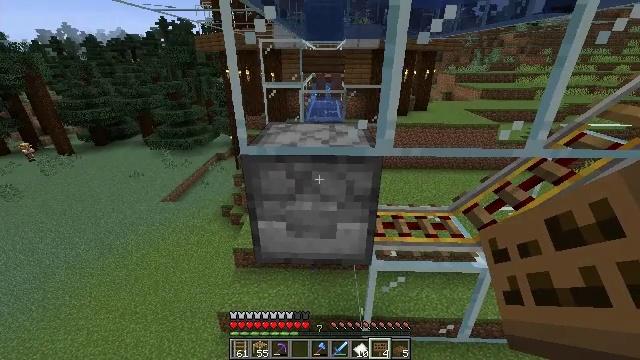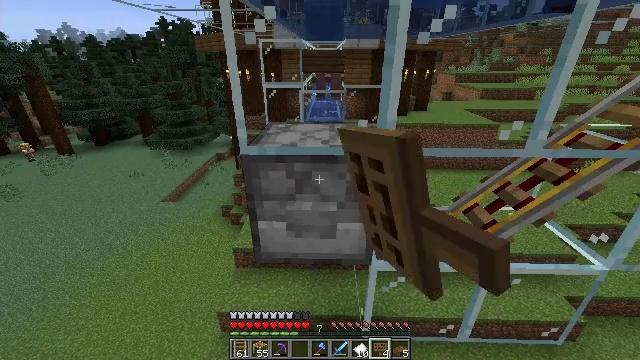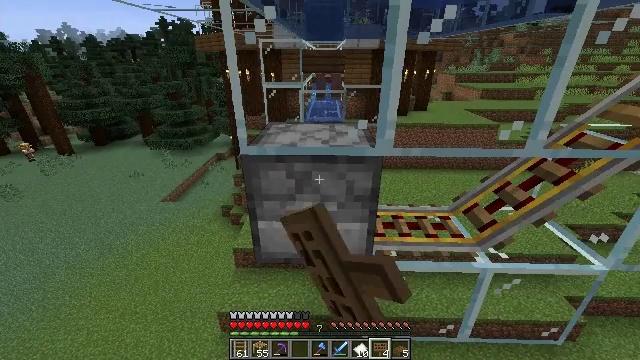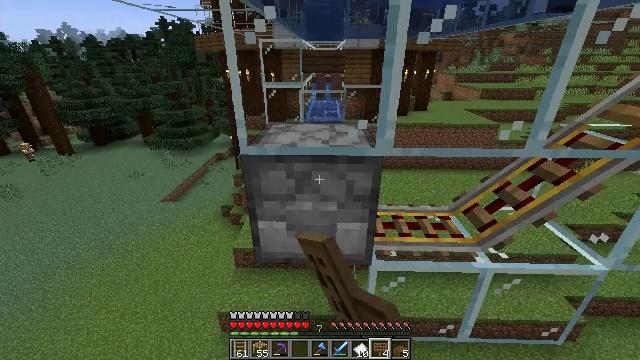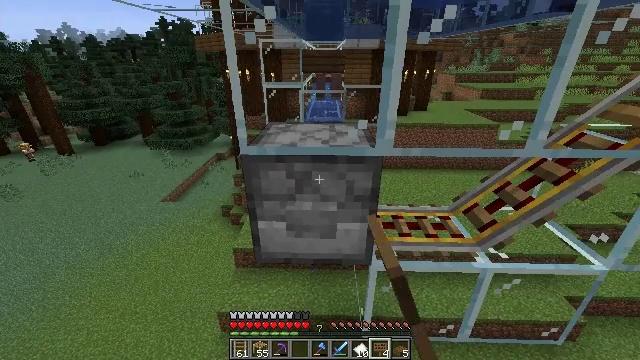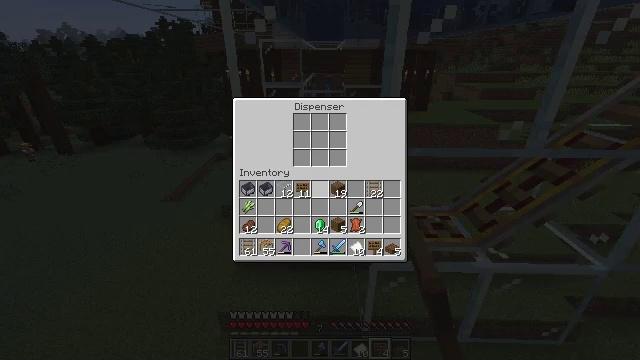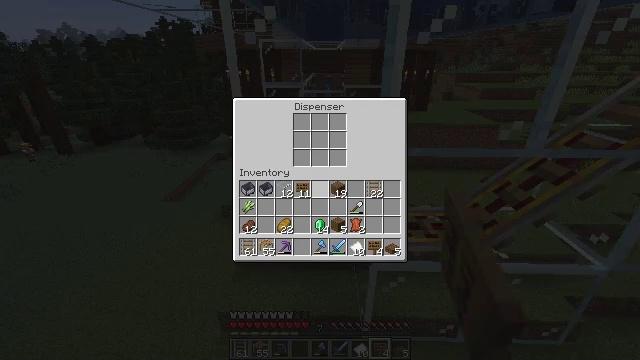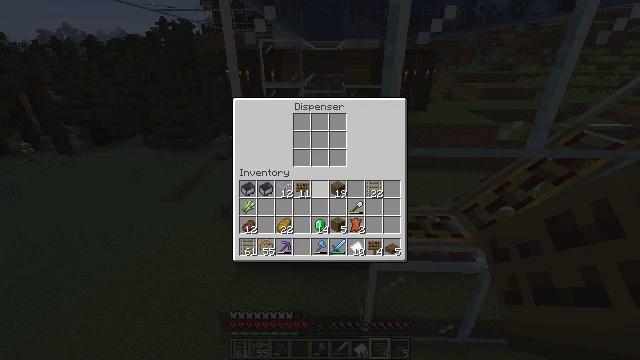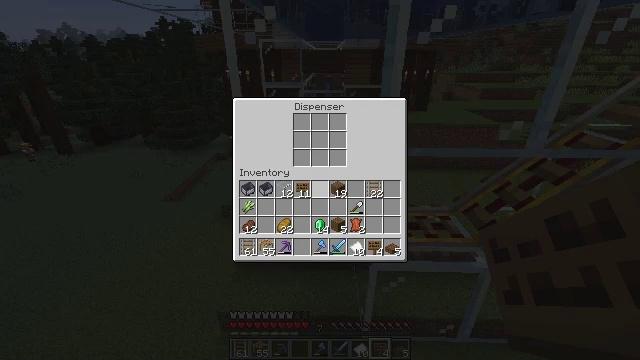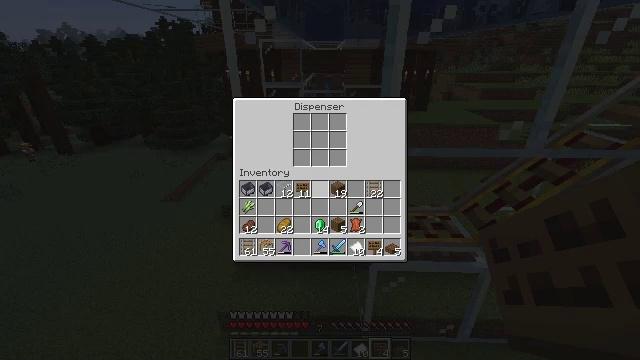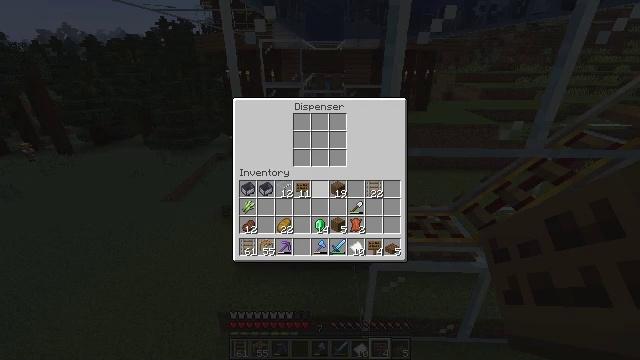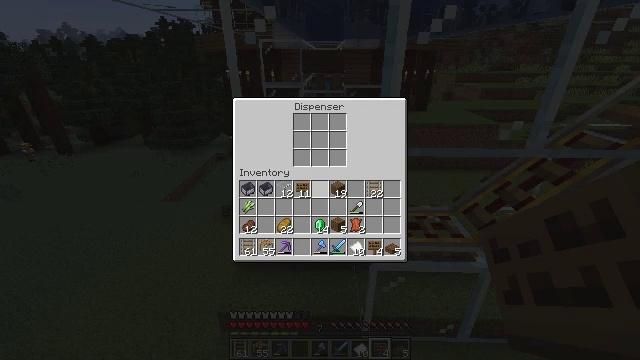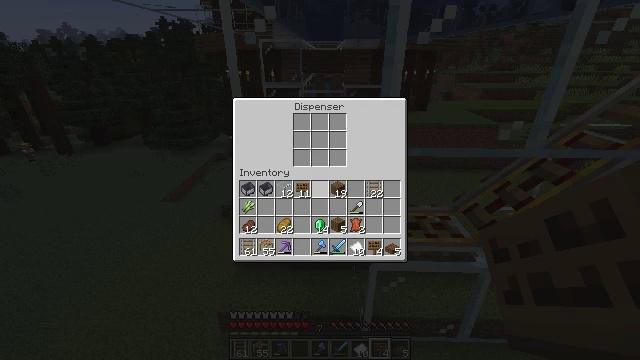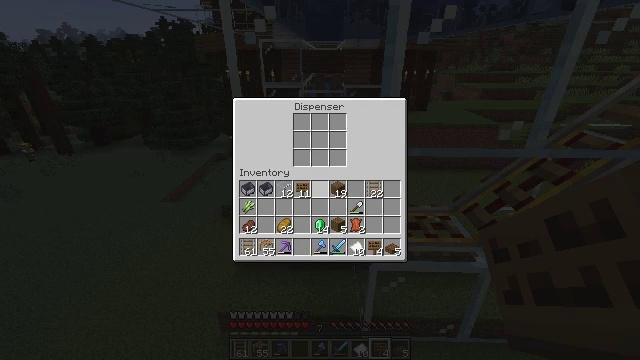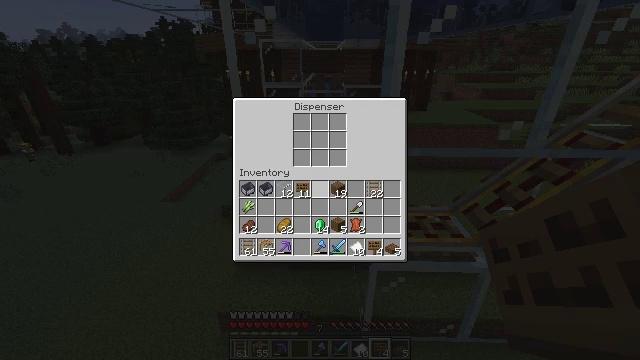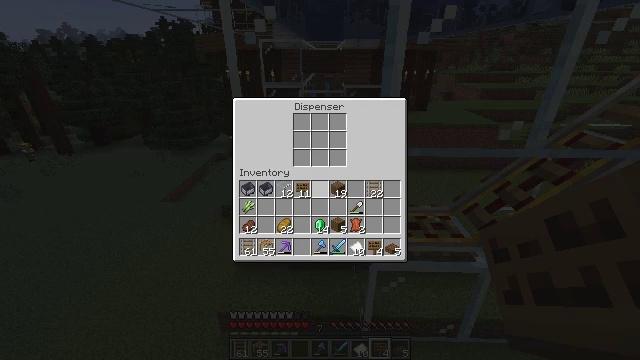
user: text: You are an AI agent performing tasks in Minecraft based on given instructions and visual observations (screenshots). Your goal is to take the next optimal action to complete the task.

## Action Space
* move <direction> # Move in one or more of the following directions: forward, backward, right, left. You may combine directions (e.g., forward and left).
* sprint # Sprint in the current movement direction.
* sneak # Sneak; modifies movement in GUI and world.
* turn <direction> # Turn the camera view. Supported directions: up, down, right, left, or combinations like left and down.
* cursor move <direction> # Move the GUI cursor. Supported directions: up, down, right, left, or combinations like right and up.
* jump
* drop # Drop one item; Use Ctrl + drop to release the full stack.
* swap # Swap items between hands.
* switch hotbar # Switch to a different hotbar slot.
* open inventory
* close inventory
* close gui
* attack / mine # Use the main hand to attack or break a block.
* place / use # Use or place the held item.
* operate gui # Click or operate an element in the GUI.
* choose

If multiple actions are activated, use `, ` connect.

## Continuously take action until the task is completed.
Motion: motion action
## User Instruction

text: Break the rail off the ground.
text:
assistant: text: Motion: use / place
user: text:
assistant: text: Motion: use / place
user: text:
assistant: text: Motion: use / place
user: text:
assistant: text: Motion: no_op
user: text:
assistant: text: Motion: no_op
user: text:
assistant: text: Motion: no_op
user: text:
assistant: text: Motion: no_op
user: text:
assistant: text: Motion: no_op
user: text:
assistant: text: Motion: no_op
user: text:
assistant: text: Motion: no_op
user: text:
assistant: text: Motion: no_op
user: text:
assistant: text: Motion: no_op
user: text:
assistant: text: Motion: no_op
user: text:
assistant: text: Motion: no_op
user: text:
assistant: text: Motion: no_op
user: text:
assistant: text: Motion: no_op
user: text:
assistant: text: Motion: turn left
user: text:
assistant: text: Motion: turn left
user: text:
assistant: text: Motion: sneak, turn left
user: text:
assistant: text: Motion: sneak
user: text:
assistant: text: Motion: sneak
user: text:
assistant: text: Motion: sneak
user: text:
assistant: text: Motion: sneak
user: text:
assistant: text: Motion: sneak
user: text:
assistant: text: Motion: sneak
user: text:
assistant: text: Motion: sneak
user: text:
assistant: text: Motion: sneak, attack / mine
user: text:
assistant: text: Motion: sneak, attack / mine
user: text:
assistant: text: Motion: sneak
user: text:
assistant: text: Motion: sneak